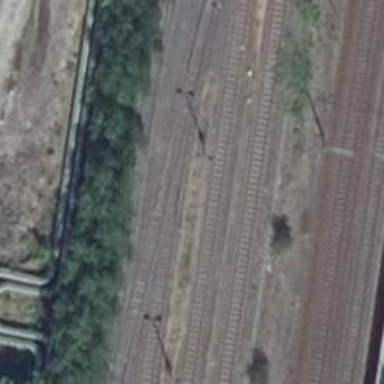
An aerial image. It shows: Railway switch.